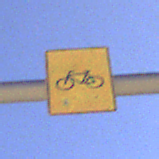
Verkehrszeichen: RadverkehrOhnePfeilsymbol
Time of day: Midday
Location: Outdoor (Nature)
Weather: Clear
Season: NotSpecified
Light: Natural